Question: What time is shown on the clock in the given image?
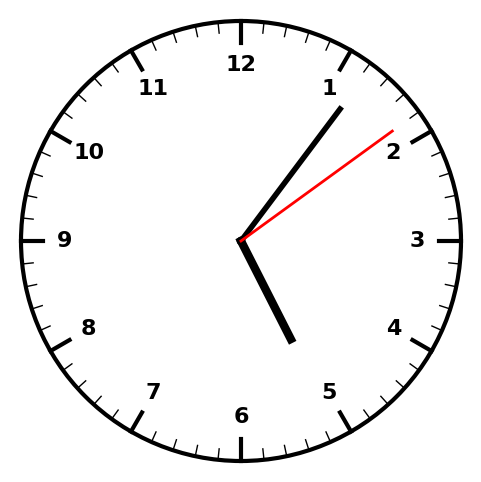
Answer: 05:06:09